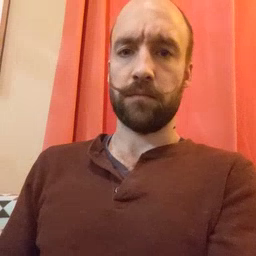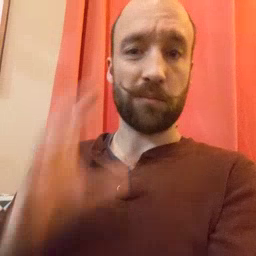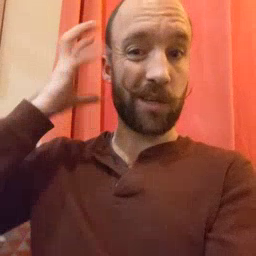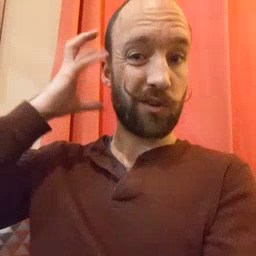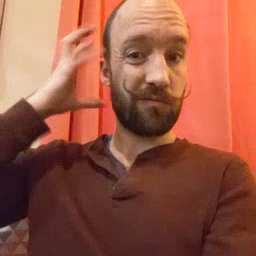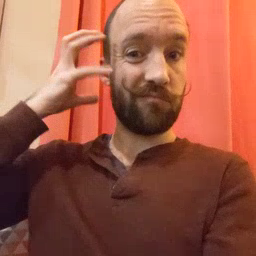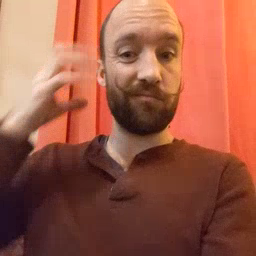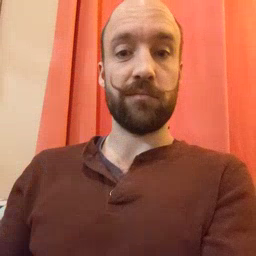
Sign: radio